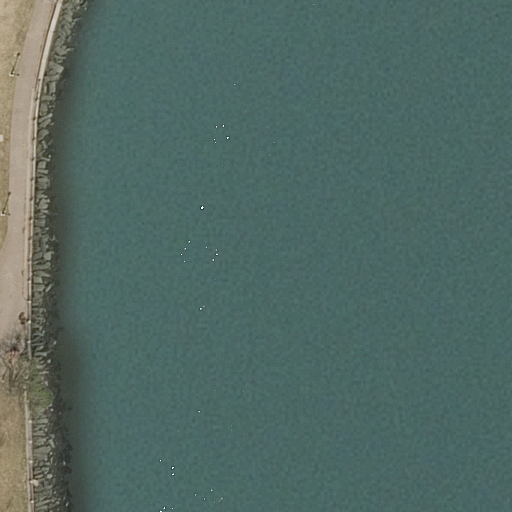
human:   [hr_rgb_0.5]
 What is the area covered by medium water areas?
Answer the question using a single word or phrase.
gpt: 0m2

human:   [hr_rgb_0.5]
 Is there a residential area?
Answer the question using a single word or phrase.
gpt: yes

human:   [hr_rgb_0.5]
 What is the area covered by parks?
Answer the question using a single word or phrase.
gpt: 1268m2

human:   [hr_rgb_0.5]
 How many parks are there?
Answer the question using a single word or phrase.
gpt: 1

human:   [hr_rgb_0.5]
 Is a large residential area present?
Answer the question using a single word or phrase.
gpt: yes

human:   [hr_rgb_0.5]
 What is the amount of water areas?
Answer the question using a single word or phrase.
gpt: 1

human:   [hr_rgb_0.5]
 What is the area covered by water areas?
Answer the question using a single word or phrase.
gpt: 9980m2

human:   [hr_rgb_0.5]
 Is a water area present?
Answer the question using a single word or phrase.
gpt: yes

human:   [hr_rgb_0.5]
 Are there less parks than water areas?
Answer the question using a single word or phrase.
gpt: no

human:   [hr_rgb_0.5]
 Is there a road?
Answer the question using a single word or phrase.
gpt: yes

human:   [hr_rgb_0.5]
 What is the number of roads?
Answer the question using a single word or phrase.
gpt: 2

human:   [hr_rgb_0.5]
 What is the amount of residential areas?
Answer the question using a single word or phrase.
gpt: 1

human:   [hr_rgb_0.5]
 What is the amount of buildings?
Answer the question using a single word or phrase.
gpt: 0

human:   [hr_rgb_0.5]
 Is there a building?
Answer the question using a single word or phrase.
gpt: no

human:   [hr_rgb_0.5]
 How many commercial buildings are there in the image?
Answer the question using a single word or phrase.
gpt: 0

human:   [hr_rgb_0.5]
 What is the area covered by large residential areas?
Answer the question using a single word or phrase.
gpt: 1693m2

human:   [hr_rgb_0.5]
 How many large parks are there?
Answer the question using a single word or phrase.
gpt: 1

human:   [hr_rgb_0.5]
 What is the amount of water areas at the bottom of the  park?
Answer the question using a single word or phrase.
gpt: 1

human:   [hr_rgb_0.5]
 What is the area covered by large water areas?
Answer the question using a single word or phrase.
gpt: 9980m2

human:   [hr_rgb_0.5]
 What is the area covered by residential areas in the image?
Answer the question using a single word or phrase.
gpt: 1693m2

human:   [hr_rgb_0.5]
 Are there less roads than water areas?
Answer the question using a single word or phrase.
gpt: no

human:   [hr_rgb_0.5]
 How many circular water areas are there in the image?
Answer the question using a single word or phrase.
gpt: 0

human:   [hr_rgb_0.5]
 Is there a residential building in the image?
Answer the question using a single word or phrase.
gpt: no

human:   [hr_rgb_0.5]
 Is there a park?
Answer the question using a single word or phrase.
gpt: yes

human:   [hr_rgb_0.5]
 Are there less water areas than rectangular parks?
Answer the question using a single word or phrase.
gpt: no

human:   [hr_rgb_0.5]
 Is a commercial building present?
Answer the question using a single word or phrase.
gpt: no

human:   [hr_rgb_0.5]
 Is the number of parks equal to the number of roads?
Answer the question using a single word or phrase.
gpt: no

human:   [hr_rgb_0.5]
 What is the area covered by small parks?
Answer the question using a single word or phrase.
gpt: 0m2

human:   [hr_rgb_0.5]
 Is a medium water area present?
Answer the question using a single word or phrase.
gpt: no

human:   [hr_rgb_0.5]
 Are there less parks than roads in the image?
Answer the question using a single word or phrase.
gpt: yes

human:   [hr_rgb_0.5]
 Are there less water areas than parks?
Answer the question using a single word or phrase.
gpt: no

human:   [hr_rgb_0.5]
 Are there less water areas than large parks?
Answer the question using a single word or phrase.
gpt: no

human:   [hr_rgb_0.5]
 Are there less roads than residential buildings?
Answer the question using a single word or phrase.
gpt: no

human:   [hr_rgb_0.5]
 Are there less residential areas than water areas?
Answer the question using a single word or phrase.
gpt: no

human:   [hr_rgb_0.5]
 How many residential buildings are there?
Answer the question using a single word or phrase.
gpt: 0

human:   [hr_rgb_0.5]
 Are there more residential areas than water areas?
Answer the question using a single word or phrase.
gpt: no

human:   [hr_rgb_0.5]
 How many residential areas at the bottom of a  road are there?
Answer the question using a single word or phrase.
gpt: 0

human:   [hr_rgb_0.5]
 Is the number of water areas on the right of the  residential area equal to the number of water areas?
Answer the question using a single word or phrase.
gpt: no

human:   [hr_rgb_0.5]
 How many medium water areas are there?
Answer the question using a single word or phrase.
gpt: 0

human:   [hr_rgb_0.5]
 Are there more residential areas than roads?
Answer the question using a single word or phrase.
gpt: no

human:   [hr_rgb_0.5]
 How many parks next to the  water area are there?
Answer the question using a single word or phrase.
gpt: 1

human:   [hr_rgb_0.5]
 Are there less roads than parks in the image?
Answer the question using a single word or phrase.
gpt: no

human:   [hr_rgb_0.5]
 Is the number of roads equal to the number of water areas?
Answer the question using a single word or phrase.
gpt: no

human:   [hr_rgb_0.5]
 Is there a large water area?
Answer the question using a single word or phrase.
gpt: yes

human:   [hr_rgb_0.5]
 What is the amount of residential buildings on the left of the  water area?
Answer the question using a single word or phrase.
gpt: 0

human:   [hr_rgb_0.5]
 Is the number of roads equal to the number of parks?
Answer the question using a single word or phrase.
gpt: no

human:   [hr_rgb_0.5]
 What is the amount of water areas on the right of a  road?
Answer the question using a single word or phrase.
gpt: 1

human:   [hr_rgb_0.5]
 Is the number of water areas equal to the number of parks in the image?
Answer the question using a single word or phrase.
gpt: yes

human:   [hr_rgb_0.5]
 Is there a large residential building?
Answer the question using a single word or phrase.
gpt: no

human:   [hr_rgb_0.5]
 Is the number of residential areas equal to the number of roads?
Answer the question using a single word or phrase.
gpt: no

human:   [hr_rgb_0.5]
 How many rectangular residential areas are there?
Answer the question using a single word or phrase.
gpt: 0

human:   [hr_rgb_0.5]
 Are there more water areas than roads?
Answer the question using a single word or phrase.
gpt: no

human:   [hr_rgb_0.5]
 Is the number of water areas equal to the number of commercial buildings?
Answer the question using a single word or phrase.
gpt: no

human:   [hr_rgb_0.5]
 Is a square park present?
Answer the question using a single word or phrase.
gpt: no

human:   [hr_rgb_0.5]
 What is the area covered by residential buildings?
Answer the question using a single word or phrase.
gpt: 0m2

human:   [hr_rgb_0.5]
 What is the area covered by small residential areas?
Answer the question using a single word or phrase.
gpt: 0m2

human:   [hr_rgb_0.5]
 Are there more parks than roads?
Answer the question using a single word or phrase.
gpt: no

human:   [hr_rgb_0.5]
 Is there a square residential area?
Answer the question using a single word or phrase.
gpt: no

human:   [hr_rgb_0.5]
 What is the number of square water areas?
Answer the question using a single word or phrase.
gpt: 0

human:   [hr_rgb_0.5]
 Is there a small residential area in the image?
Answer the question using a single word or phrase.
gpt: no

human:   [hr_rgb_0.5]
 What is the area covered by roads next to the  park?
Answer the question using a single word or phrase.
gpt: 0m2

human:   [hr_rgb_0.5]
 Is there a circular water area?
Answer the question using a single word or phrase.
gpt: no

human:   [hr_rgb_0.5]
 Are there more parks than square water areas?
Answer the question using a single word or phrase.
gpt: yes

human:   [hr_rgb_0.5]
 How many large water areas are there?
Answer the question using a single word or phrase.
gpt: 1